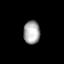
Tissue: skin
Cell type: Epithelial cells
Senescence score: 0.2593
Nuclear area (px): 377
Mean DAPI intensity: 167.48